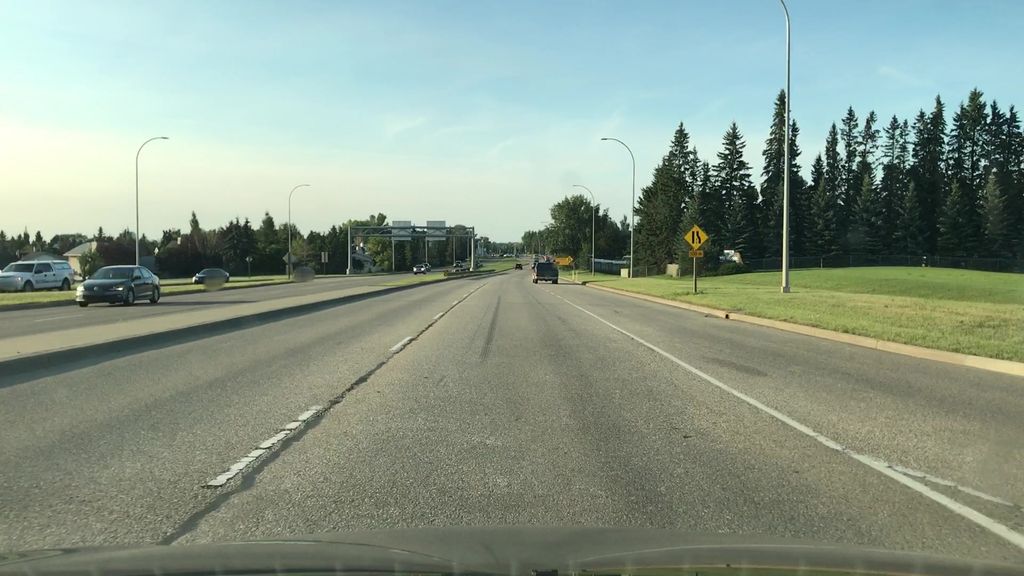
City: edmonton